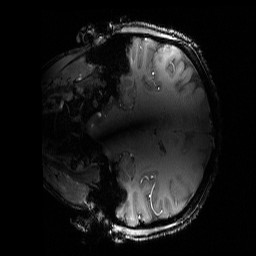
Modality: T1w
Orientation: coronal
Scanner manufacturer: siemens
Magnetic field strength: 6.98 T
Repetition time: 2.5 s
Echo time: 0.00429 s